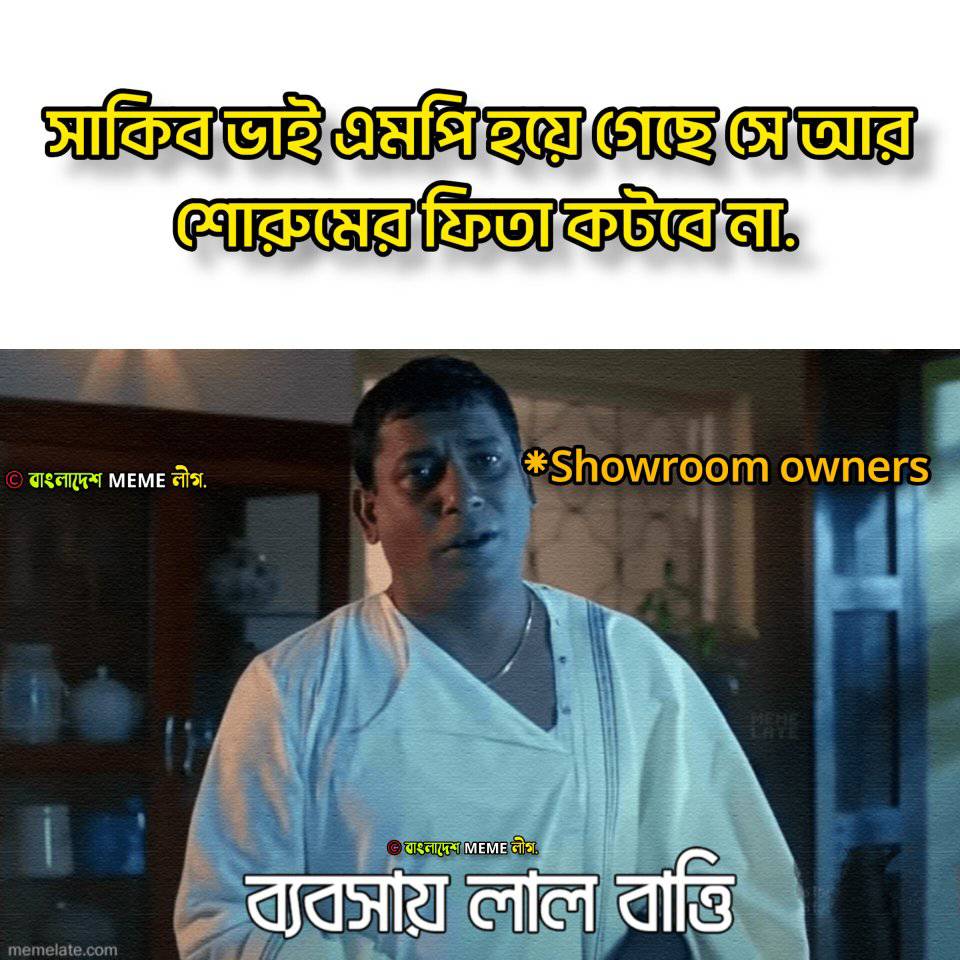
Text: সাকিব ভাই এমপি হয়ে গেছে সে আর শোরুমের ফিটা কাটবে না #Showroom owners ব্যবসাই লাল বাতি
Label: Hate
Hate category: Political
Targeted group: Organization